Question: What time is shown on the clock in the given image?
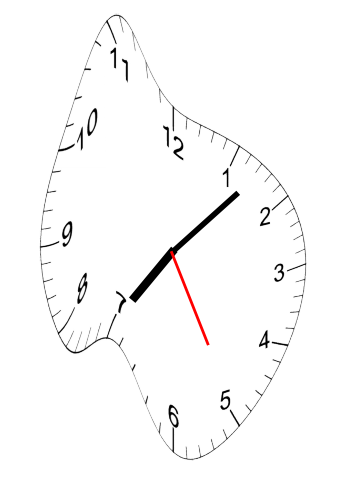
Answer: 07:07:25